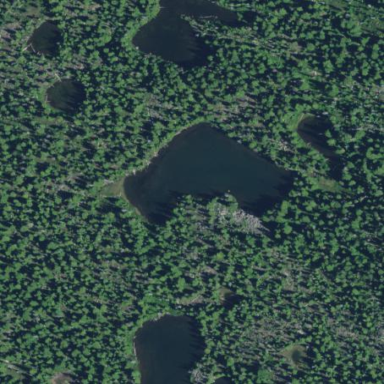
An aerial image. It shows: Serene lake surrounded by nature.